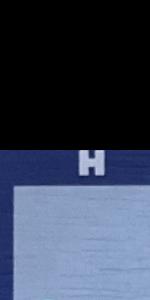
Label: Empty